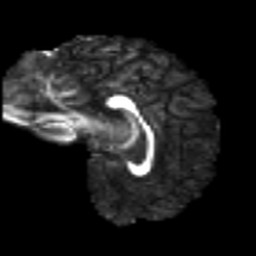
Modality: FA
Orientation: sagittal
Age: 29
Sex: female
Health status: ill
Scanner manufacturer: siemens
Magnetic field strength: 3 T
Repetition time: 6.5 s
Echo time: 0.062 s